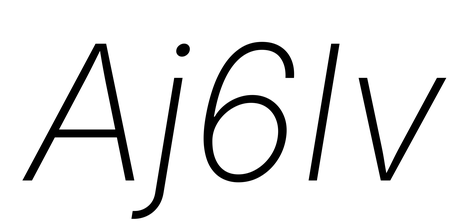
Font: Inter-Italic_ExtraLight_Italic